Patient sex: M
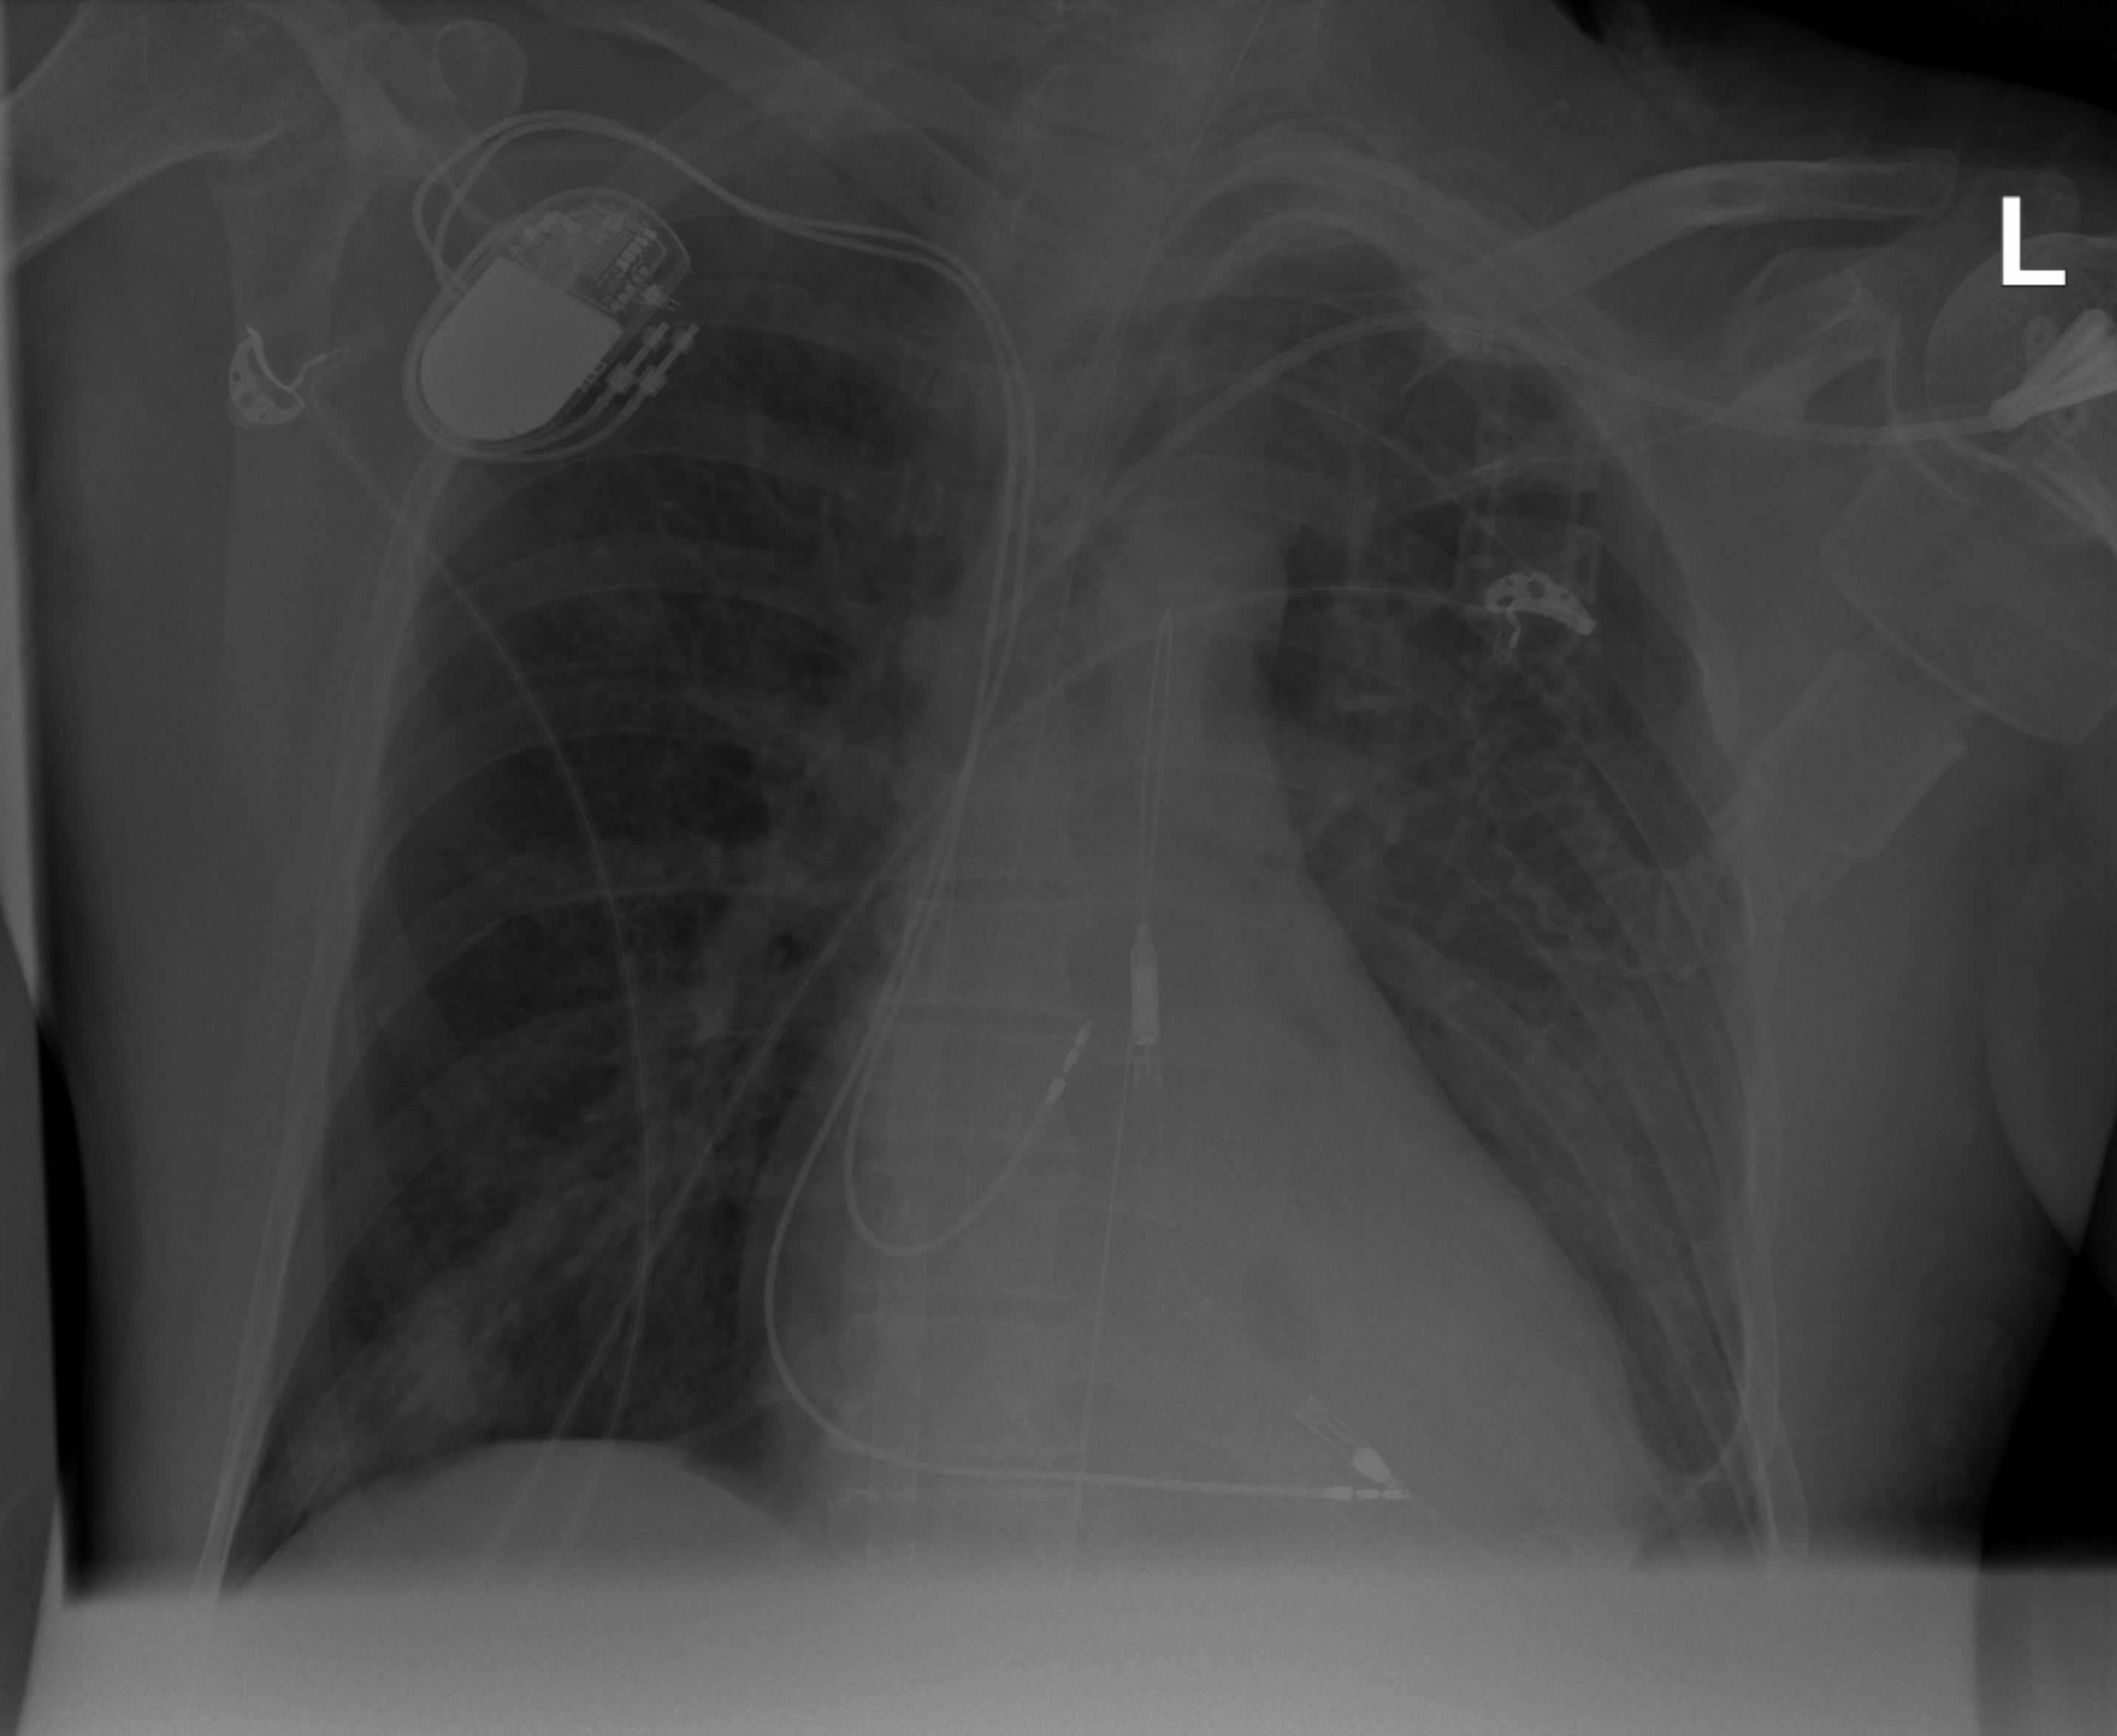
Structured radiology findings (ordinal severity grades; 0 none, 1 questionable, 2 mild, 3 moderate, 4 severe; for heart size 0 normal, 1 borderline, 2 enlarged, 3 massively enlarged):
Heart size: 2
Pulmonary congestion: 0
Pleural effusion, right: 0
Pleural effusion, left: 2
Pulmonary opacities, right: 2
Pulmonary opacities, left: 2
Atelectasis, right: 2
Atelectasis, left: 2